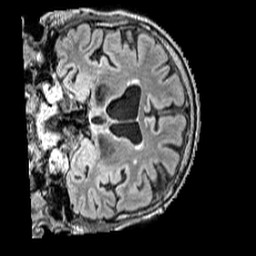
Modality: FLAIR
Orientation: coronal
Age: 75
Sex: male
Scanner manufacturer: siemens
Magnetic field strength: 3 T
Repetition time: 5 s
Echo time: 0.387 s